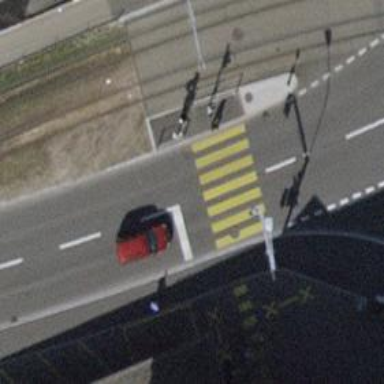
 there are traffic signals and zebra crossing."